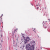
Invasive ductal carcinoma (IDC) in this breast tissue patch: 1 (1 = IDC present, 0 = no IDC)